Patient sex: M
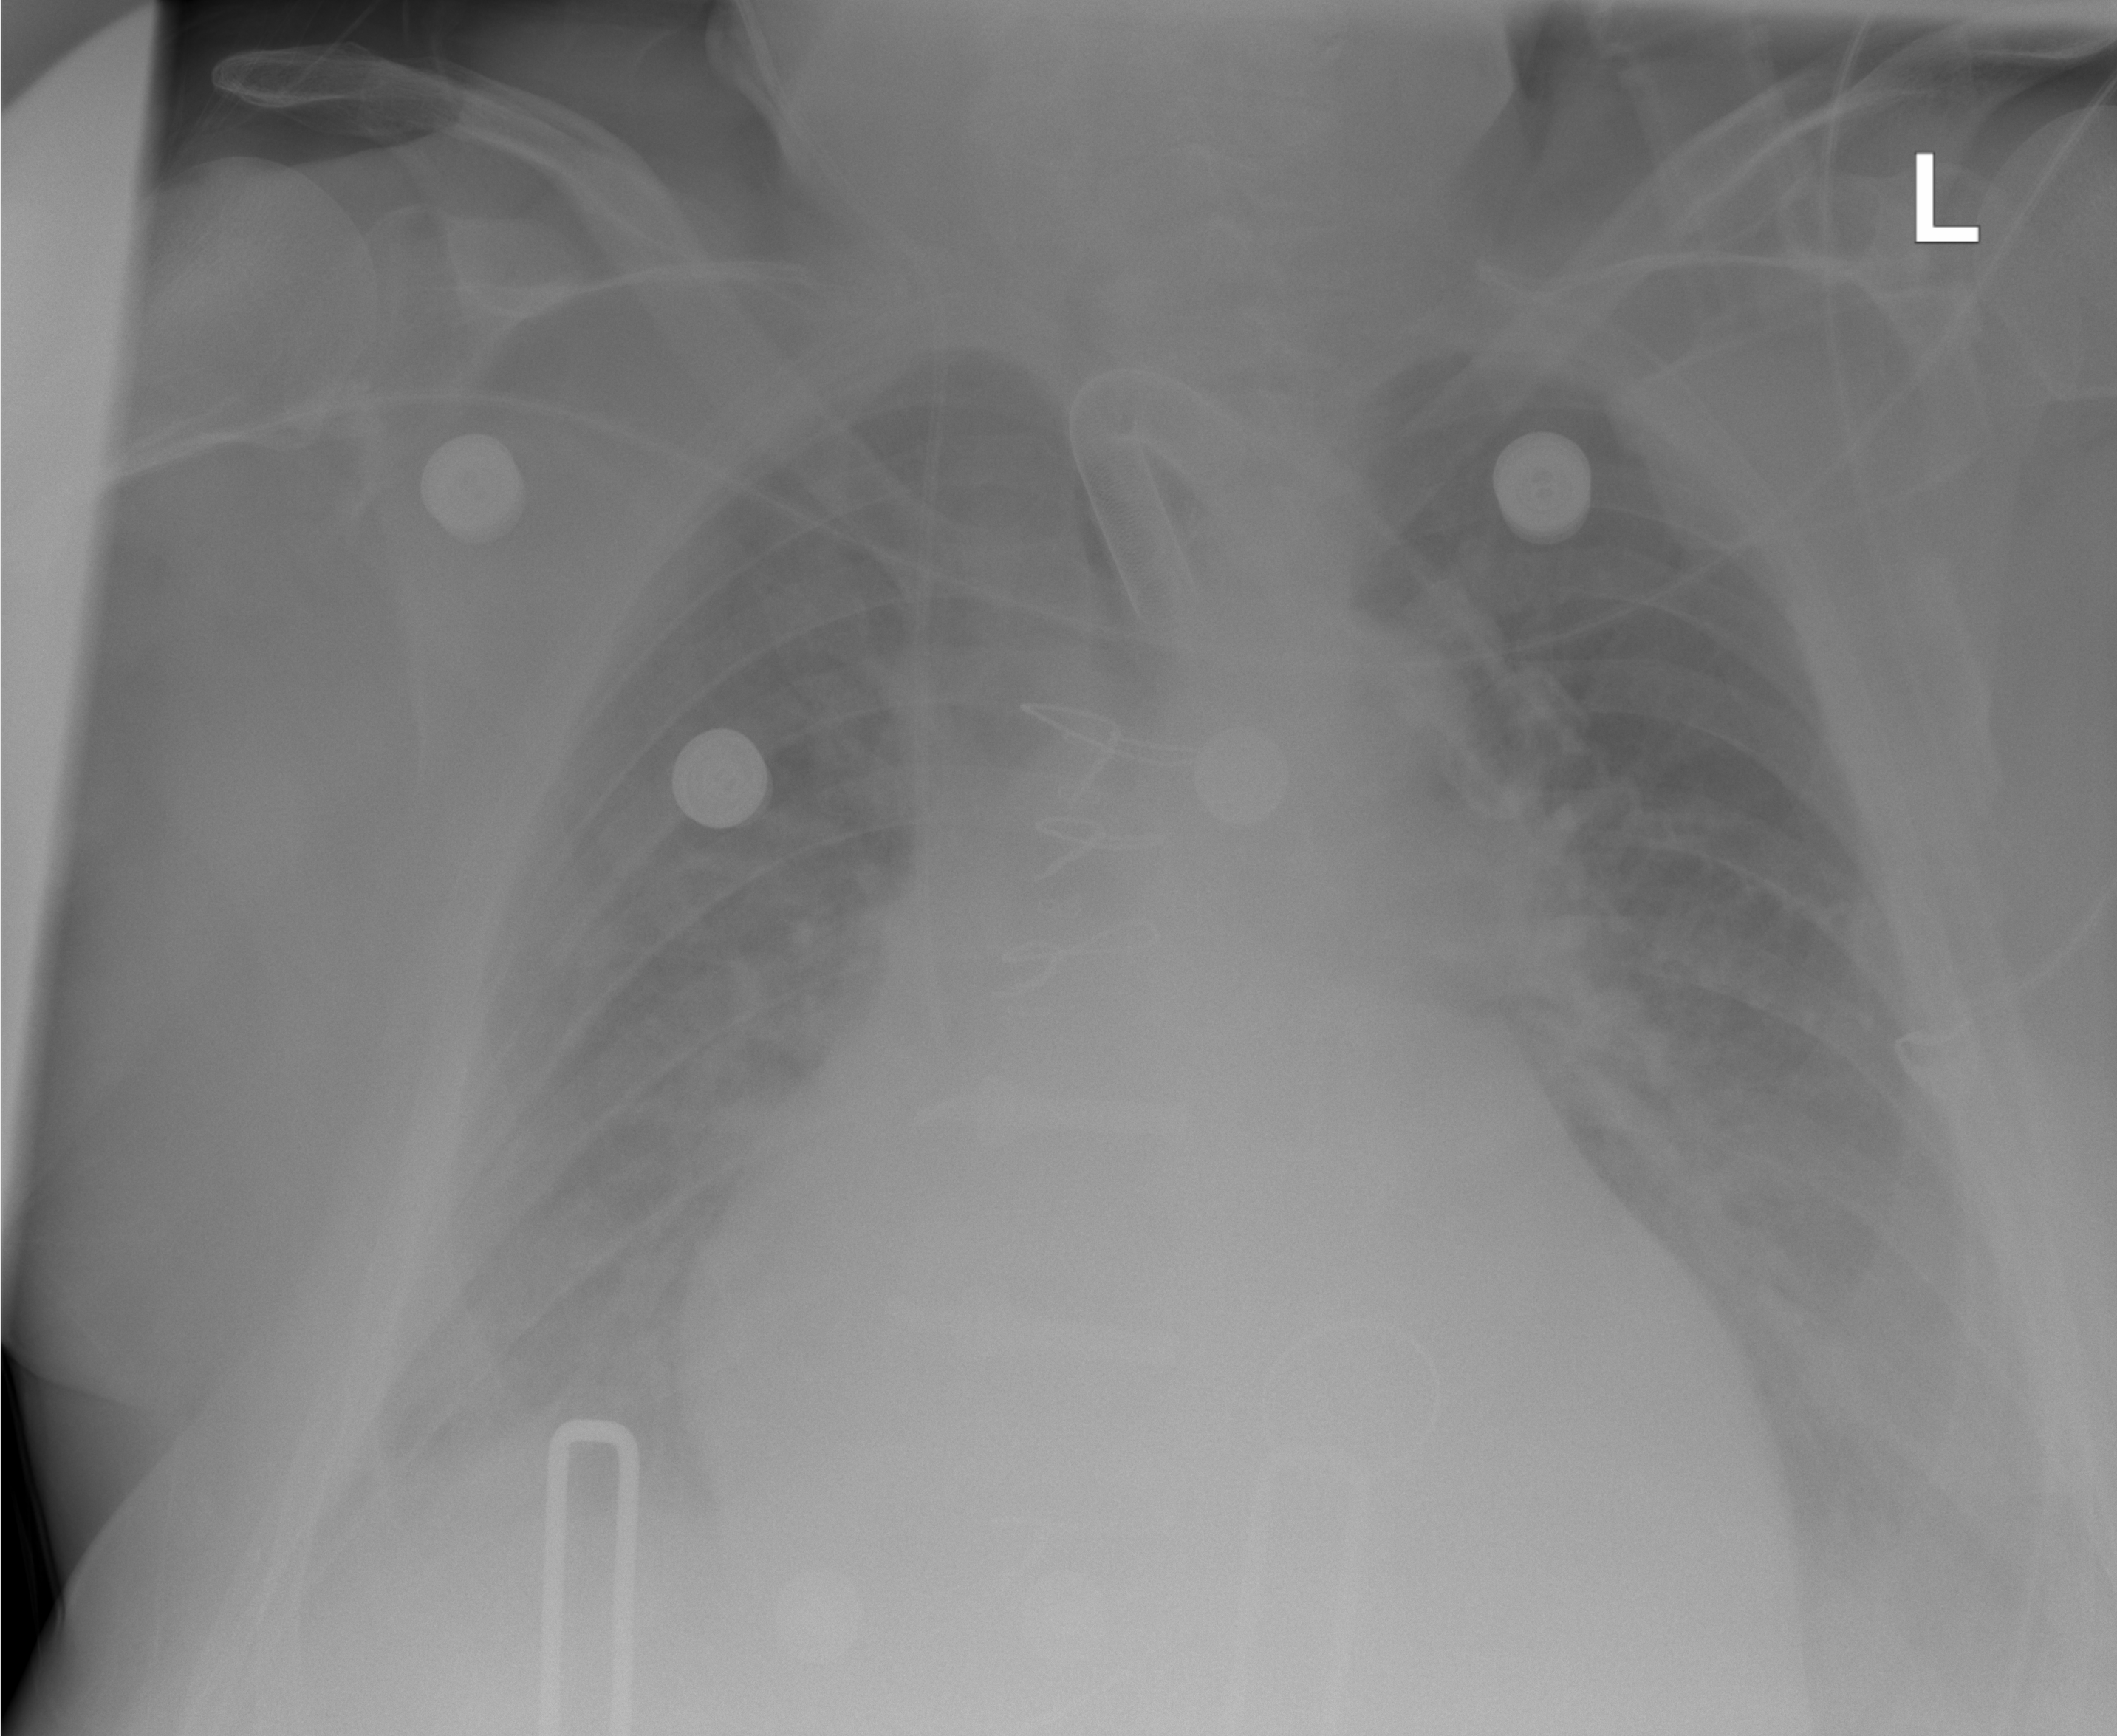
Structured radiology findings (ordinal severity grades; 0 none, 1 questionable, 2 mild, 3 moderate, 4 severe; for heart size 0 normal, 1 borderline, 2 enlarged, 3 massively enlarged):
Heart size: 3
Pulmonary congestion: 2
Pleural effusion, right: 2
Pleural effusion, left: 3
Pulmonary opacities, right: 0
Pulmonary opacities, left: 0
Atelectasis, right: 2
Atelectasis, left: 2